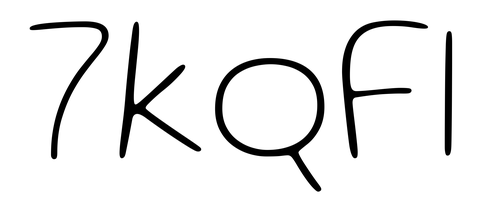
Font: Gluten_Thin